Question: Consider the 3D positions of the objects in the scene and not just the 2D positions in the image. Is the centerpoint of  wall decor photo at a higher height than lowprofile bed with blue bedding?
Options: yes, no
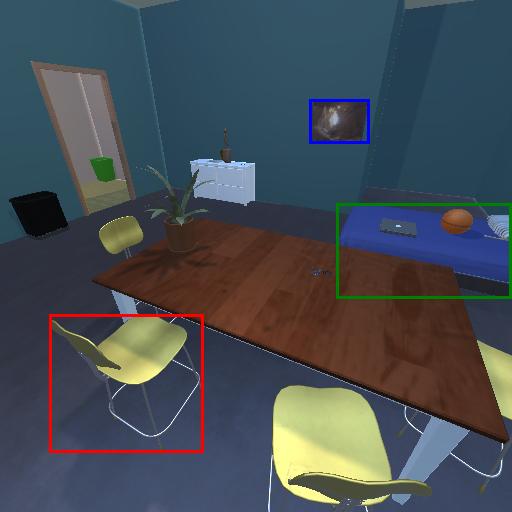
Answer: yes